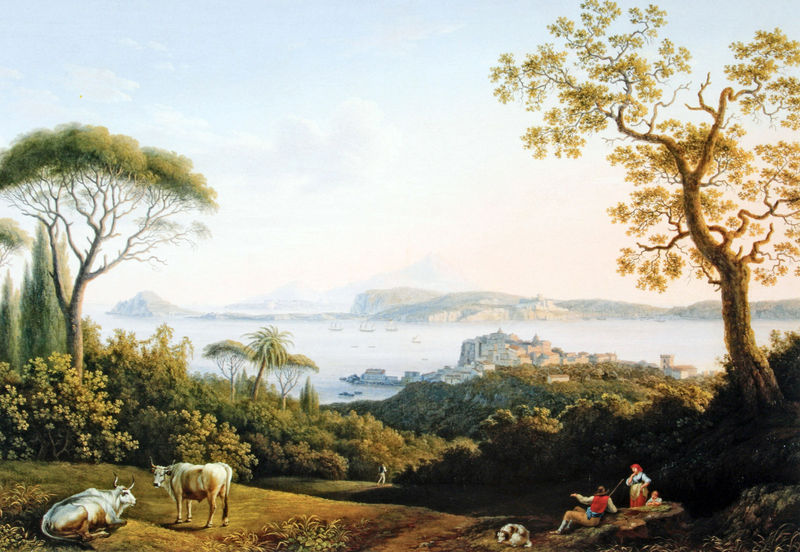
Titel: Umgebung von Neapel - der Golf von Pozzuoli
Künstler: Jakob Philipp Hackert
Standort: Münster
Institution: LWL-Landesmuseum für Kunst und Kulturgeschichte
Schlagwörter: baum, berg, blau, blätter, felsen, himmel, mann, meer, schatten, wasser, wolken, bäume, grün, landschaft, menschen, see, stadt, ufer, braun, frau, geste, hintergrund, hut, köpfe, licht, männer, weiss, zeichnung, dach, gras, hund, rasen, rot, tier, tiere, wiese, malerei, hemd, horizont, hügel, kühe, strauch, vieh, weide, busch, büsche, gebüsch, sonne, sträucher, insel, land, gold, familie, kind, klassizismus, paar, personen, pflanzen, rosa, tal, wald, boote, turm, zypressen, schweif, schürze, farbig, küste, schiffe, ruhe, ansicht, italien, zwei, stab, berge, gebirge, dorf, dächer, dunst, nebel, kuh, landschaftsmalerei, alm, massiv, herbst, idylle, rast, hafen, stämme, blue, men, people, red, white, women, black, country, green, painting, woman, yellow, kopftuch, brown, palm, palme, rinder, burg, gemalt, vulkan, wandern, wurzel, idyll, festung, idyllisch, antik, clouds, man, sky, tree, reise, wanderer, field, hill, lake, landscape, mountain, nature, ocean, sea, water, griechenland, horizon, houses, island, trees, grad, menschengruppe, palmen, eiche, child, pinien, pinie, euter, hörner, forest, grass, bushes, road, arkadien, mediterran, david, sträcuher, ochsen, hirte, hirten, castle, hillside, animals, dog, koch, wanderung, golf, boats, cliffs, staffagefiguren, bright, meadow, town, vesuv, italy, city, leaves, halbinsel, family, kniehose, buildings, reisen, akazien, meeresbucht, staffagen, irreal, regenwald, animal, cattle, cow, cows, hackert, caspar, beautiful, brush, seaside, ships, casper david friedrich, resting, canvas, sheep, port, outdoor, tan, palms, shepherd, kreta, palmtree, picnic, philipp hackert, ort, sailboats, tropical, mittagsruhe, trunks, hl, 19th century, 2 rinder, ikarien, moutain, paintbrush, paradise, bulls, scenic, palmtrees, tails, wasser himmel, evergreens, peope, shepheard, peninsula, bowts, mislandscape, brighy